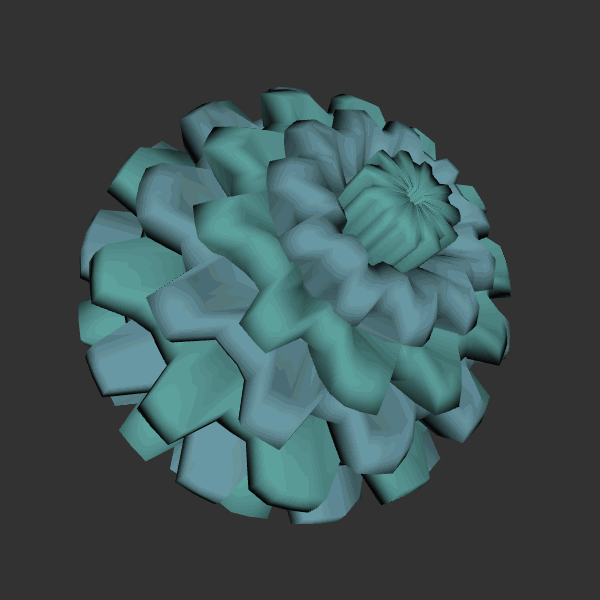
Background: dark